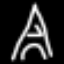
Label: The Eiffel Tower